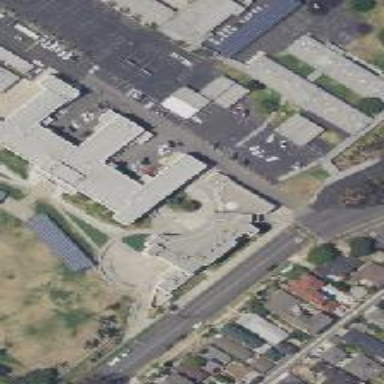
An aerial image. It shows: School building.